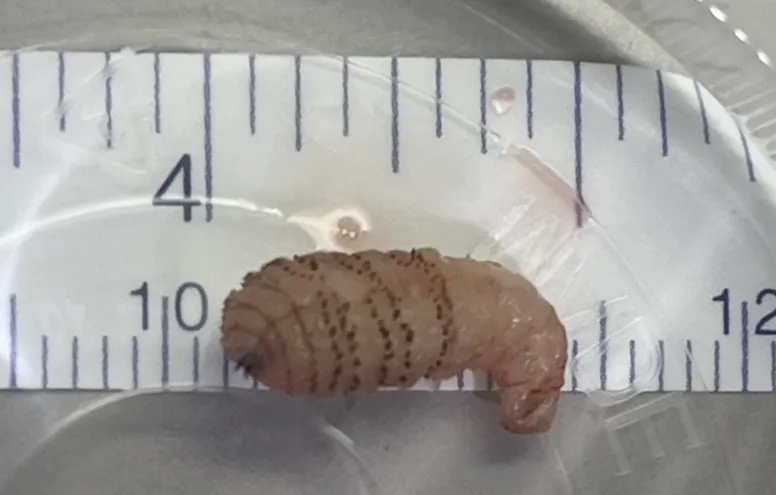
The D. hominis botfly assessed by POCUS, viewed after excision.
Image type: medical_photograph (other_medical_photograph)